九年级 · 度量几何学
(本小题8.0分)

如图所示, $\triangle A B C$ 的外接圆圆心 $O$ 在 $A B$ 上, 点 $D$ 是 $B C$ 延长线上一点, $D M \perp A B$ 于 $M$, 交 $A C$ 于 $N$, 且 $A C=$ $C D$. $C P$ 是 $\triangle C D N$ 的边 $N D$ 上的中线.

(1)求证: $A B=D N$;

(2)试判断 $C P$ 与 $\odot O$ 的位置关系, 并证明你的结论.


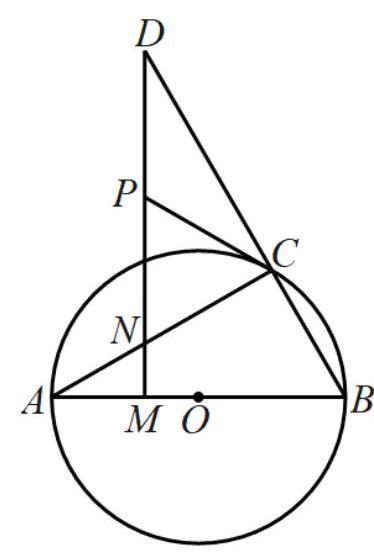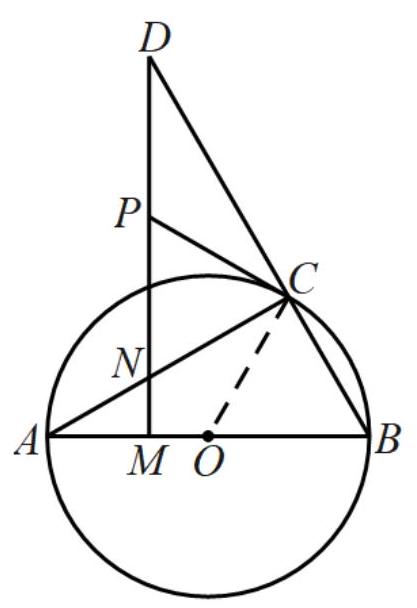
答案: (1)见解析

(2) $C P$ 是 $\odot O$ 的切线，见解析

解析: 【分析】(1)根据圆周角定理可得 $\angle A C B=90^{\circ}$, 则 $\angle N C D=90^{\circ}$, 而 $D M \perp A B$, 根据等角的余角相等得到 $\angle A=\angle D$, 然后根据 “ $A S A$ ” 判断 $\triangle A B C \cong \triangle D N C$ 即可证明结论;

(2)根据直角三角形斜边上的中线性质得 $P C=P N=\frac{1}{2} D N$, 则 $\angle P C N=\angle P N C$, 所以 $\angle A N M=\angle P C N$,而 $\angle A=\angle A C O$, 于是得到 $\angle A C O+\angle P C N=90^{\circ}$,

即 $\angle P C O=90^{\circ}$, 然即可判定 $C P$ 是 $\odot O$ 的切线.

【详解】(1)证明: $\because A B$ 为 $\odot O$ 的直径,

$\therefore \angle A C B=90^{\circ}$, 则 $\angle N C D=90^{\circ}$,

$\because D M \perp A B$,

$\therefore \angle A M N=90^{\circ}$,

$\therefore \angle A B C+\angle A=\angle A B C+\angle D=90^{\circ}$,

$\therefore \angle A=\angle D$,

在 $\triangle A B C$ 和 $\triangle D N C$ 中

$\angle A=\angle D, A C=C D, \angle A C B=\angle N C D$,

$\therefore \triangle A B C \cong \triangle D N C(A S A)$,

$\therefore A B=D N$.

(2)解: $C P$ 是 $\odot O$ 的切线. 理由如下:

如图: 连接 $O C$,

$\because C P$ 是 $\triangle C D N$ 的边 $N D$ 上的中线, $\angle N C D=90^{\circ}$,
$\therefore P C=P N=\frac{1}{2} D N$,

$\therefore \angle P C N=\angle P N C$,

$\because \angle A N M=\angle P N C$,

$\therefore \angle A N M=\angle P C N$,

$\because O A=O C$,

$\therefore \angle A=\angle A C O$,

$\because \angle A+\angle A N M=90^{\circ}$,

$\therefore \angle A C O+\angle P C N=90^{\circ}$,

$\therefore \angle P C O=90^{\circ}$,

$\therefore O C \perp P C$,

$\therefore C P$ 是 $\odot O$ 的切线.

【点睛】本题主要考查了切线的判定定理、全等三角形的判定与性质等知识点, 掌握经过半径的外端且垂直于这条半径的直线是圆的切线是解答本题的关键.